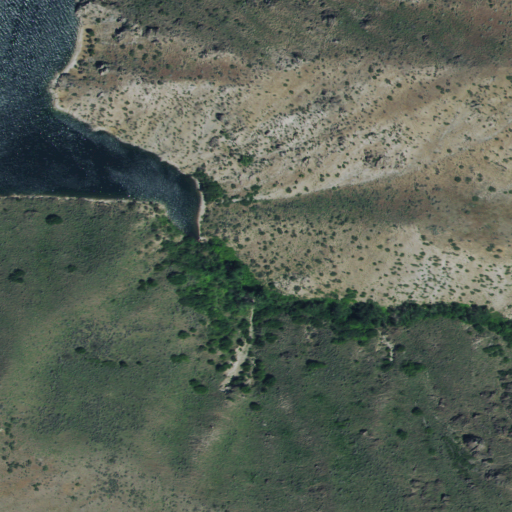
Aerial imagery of valley in Idaho named Sams Gulch containing shrub, open water, and grassland